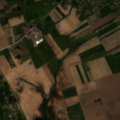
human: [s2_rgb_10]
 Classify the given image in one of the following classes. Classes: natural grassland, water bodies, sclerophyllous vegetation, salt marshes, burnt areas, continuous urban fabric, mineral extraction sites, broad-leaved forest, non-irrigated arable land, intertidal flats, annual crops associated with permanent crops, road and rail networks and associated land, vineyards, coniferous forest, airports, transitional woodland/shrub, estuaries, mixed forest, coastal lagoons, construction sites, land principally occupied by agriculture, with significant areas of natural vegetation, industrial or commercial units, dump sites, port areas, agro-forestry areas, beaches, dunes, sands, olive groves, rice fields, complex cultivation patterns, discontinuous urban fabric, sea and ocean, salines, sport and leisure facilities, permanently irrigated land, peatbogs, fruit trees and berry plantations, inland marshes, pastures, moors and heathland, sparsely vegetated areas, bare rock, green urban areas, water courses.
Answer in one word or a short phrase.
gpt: discontinuous urban fabric, non-irrigated arable land, complex cultivation patterns